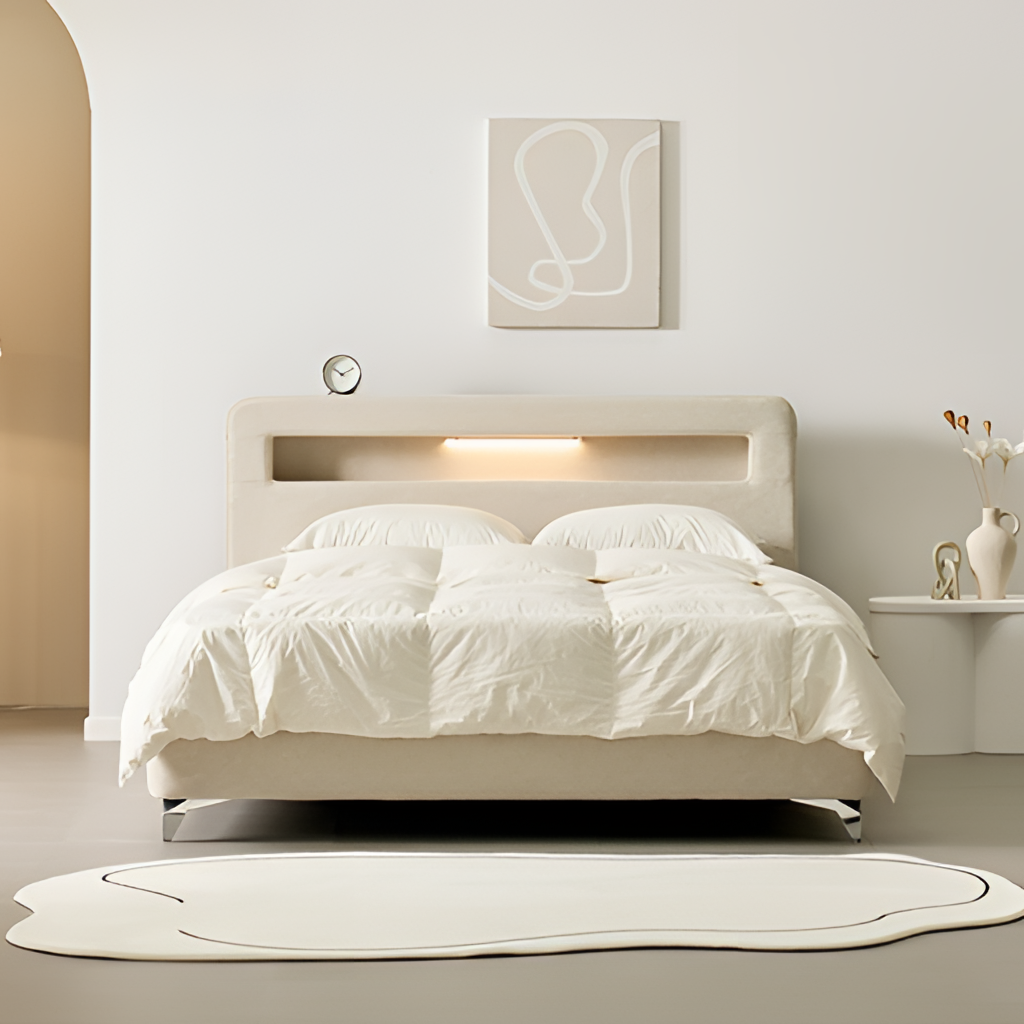
cream fabric backlit headboard bed, bedroom, minimalist, paint wallpaper, with solid pattern, tile flooring, with smooth pattern